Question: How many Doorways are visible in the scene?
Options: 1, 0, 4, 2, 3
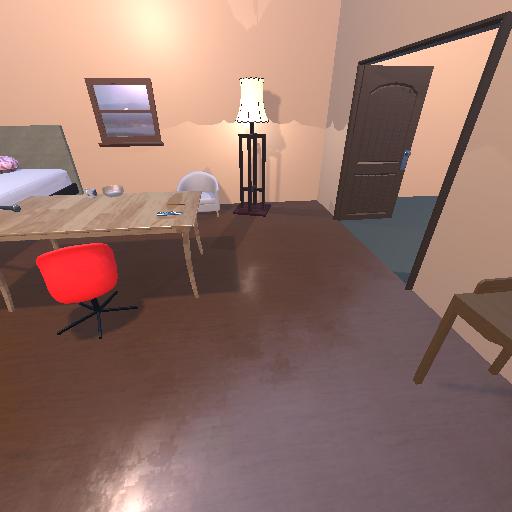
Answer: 1